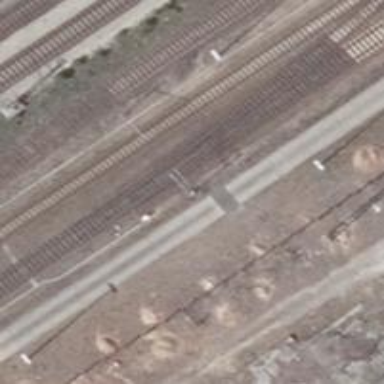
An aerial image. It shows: Railway switch.